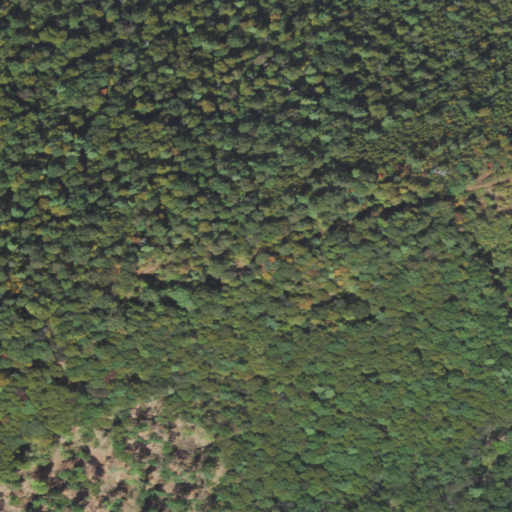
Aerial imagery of ridge(s) in Pennsylvania named Mahantango Mountain containing deciduous forest and mixed forest